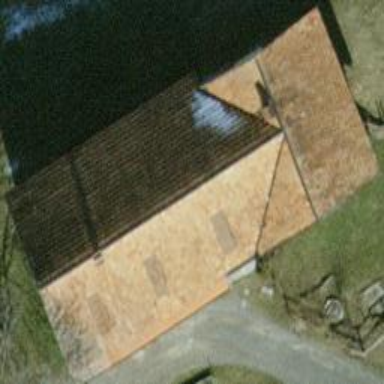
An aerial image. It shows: Simple and straightforward house.